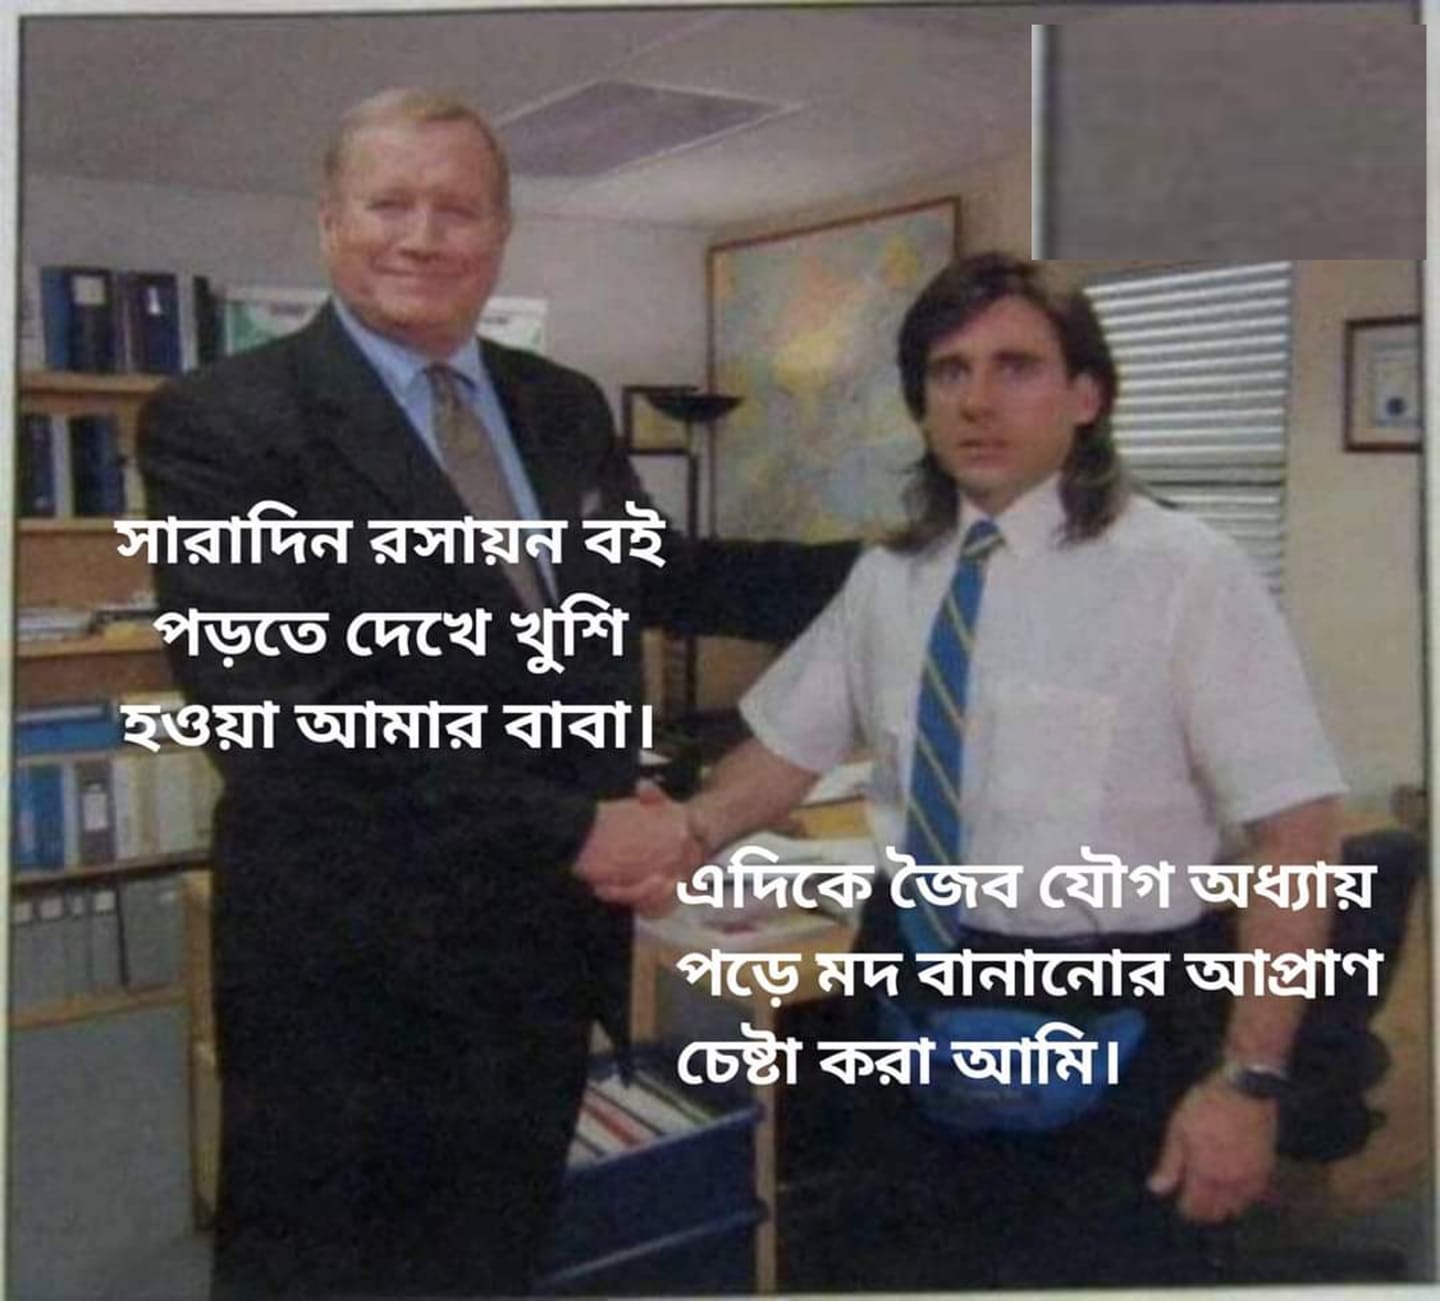
Caption: সারাদিন রসায়ন বই পড়তে দেখে খুশি হওয়া আমার বাবা ।       এদিকে জৈব যৌগ অধ্যায় পড়ে মদ বানানোর আপ্রাণ চেষ্টা করা আমি ।
Label: non-hate